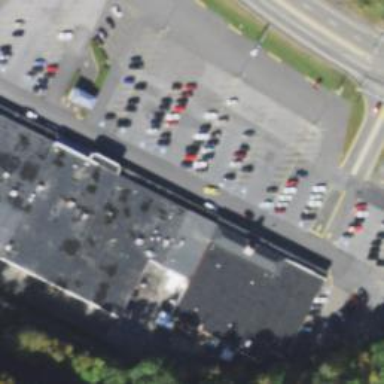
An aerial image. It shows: Supermarket.